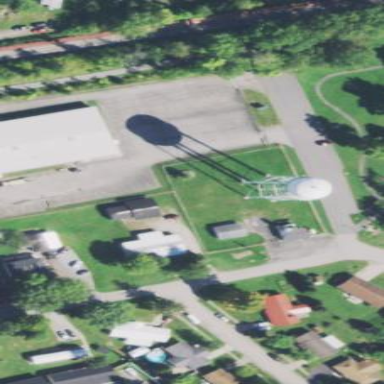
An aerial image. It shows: Water works facility.